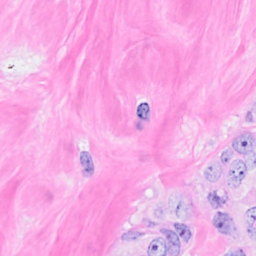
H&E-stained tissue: Breast